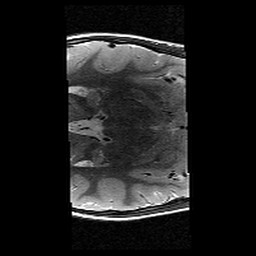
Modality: T2w
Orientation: axial
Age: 10
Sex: female
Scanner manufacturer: siemens
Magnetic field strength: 3 T
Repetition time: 9.23 s
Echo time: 0.067 s